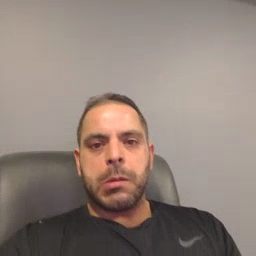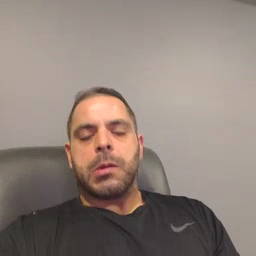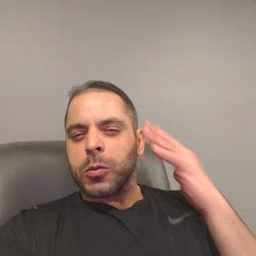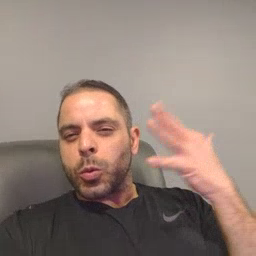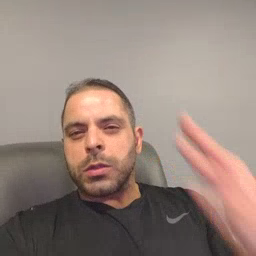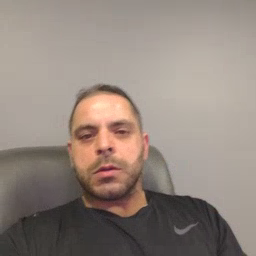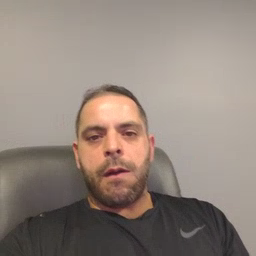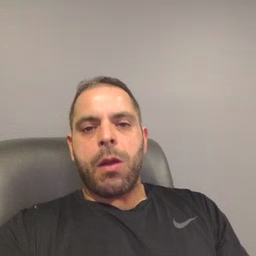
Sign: noisy